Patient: sex F, age 54
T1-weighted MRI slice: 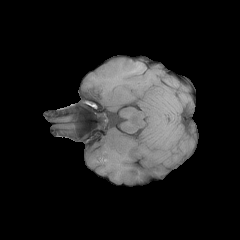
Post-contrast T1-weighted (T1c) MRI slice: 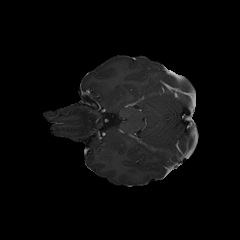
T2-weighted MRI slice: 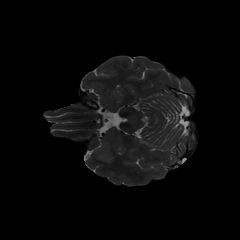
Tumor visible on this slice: yes
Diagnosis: Astrocytoma, IDH-wildtype
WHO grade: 3